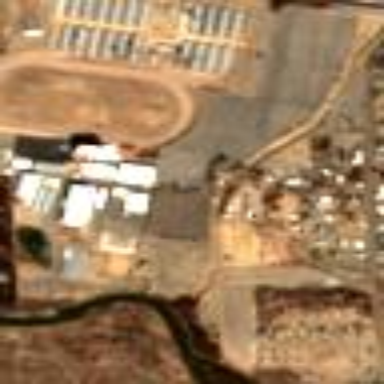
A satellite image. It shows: This is sports centre specializing in rodeo activities.